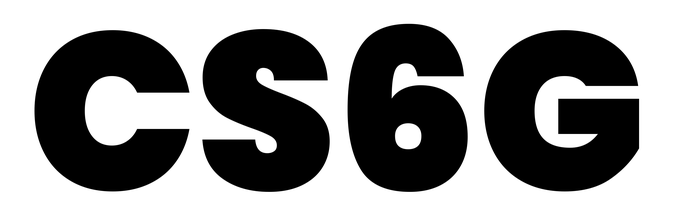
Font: Poppins-Black